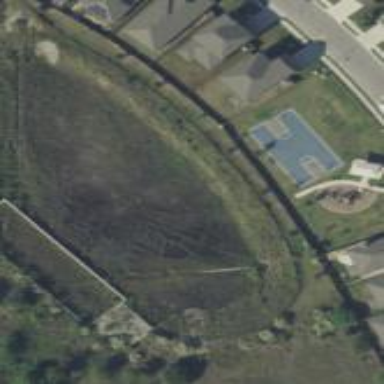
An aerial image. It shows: Fence is in the image.